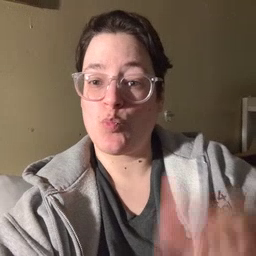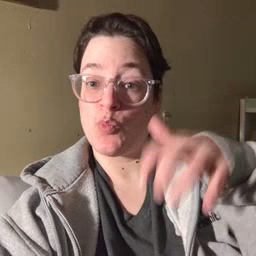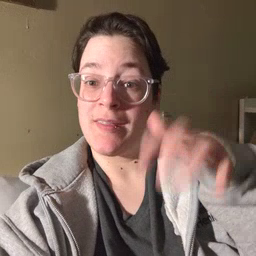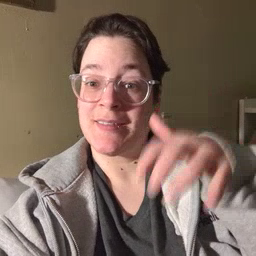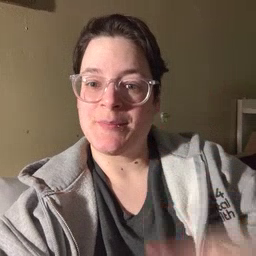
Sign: rain